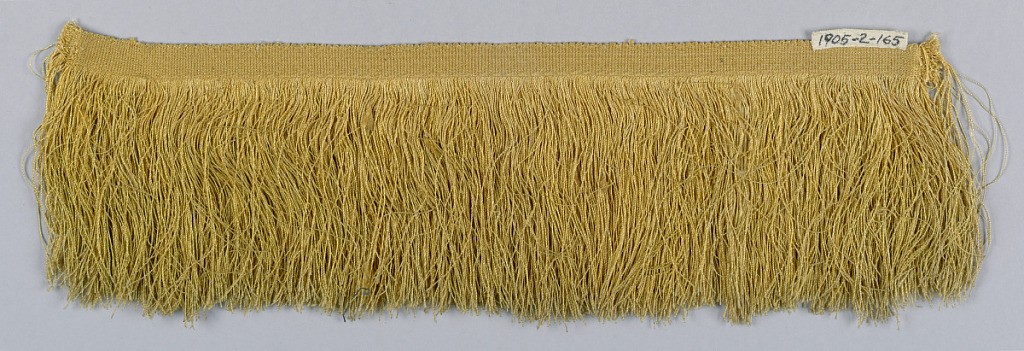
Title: Fringe
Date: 17th century
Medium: silk Technique: soumak weave
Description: Dark yellow fringe with a soumak heading and skirt threads.